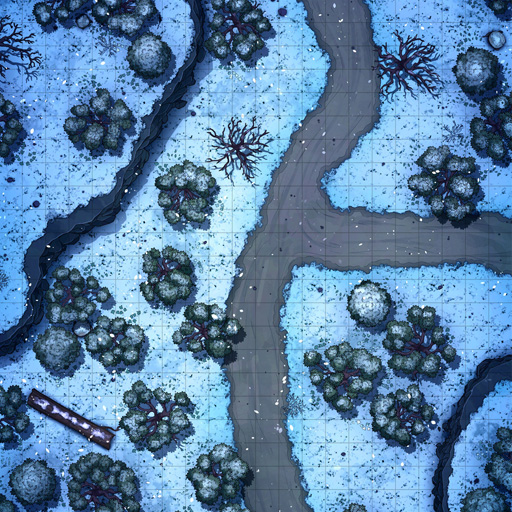
A D&D Grid Map roads cliffs snow forest (Snowy Forest Path Map)